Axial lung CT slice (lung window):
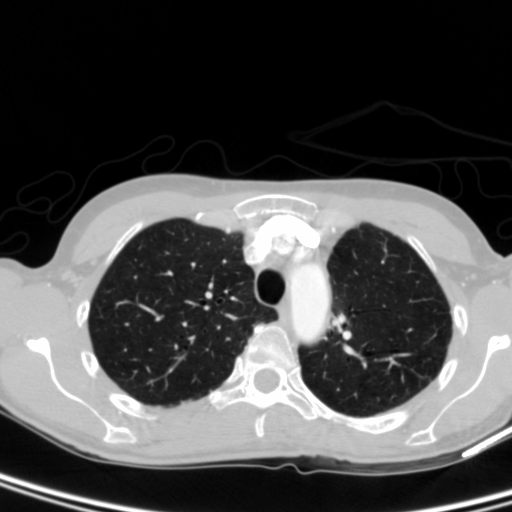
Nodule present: no